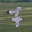
Label: 7